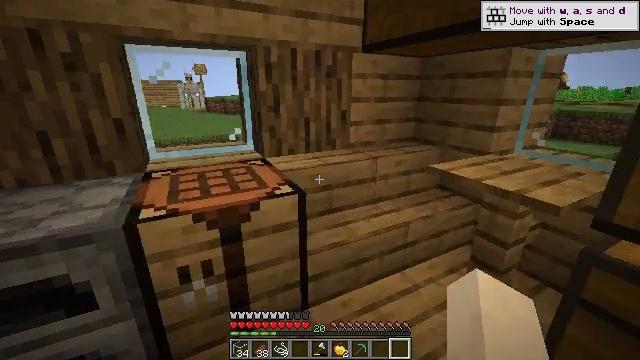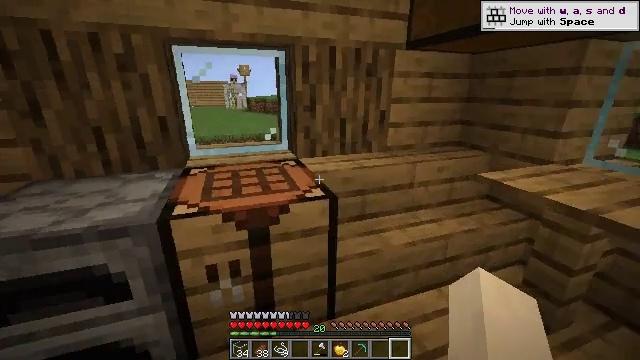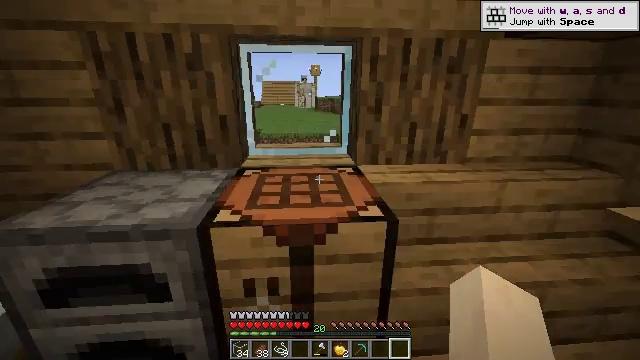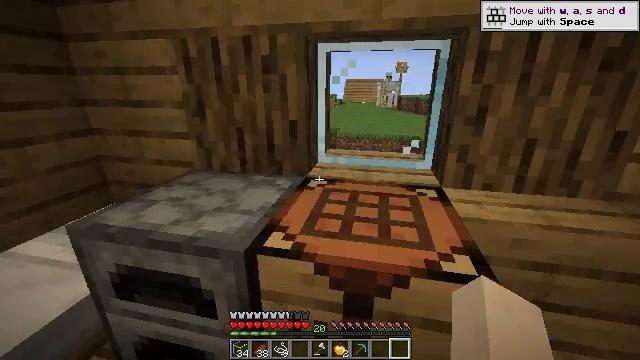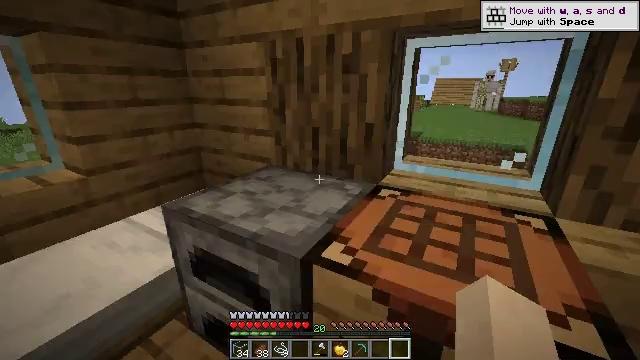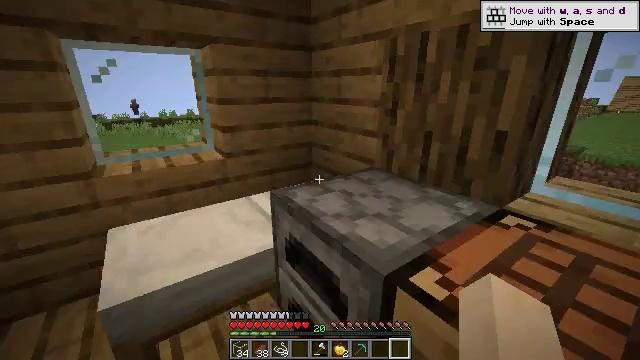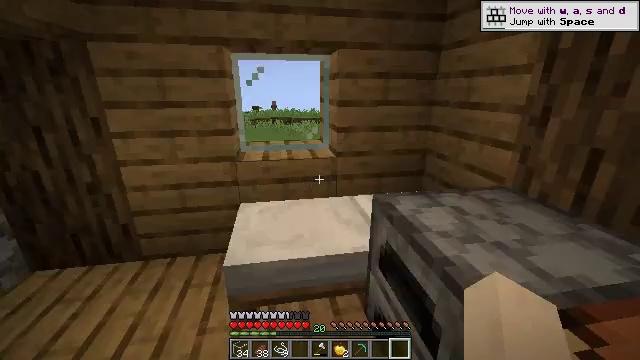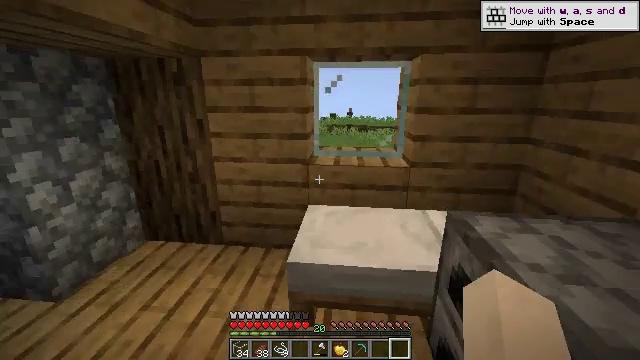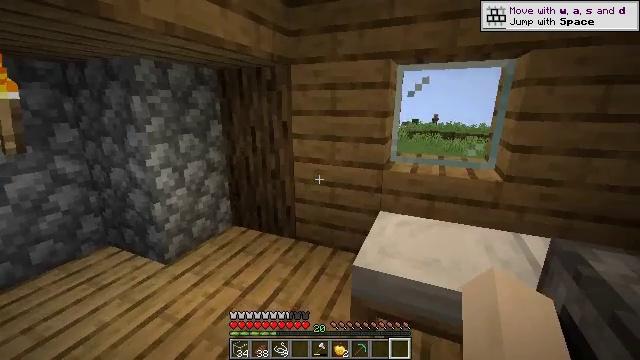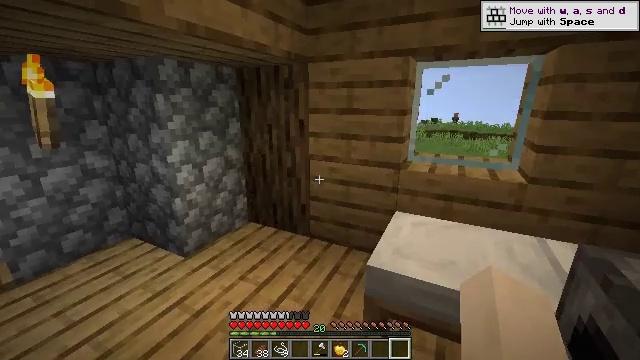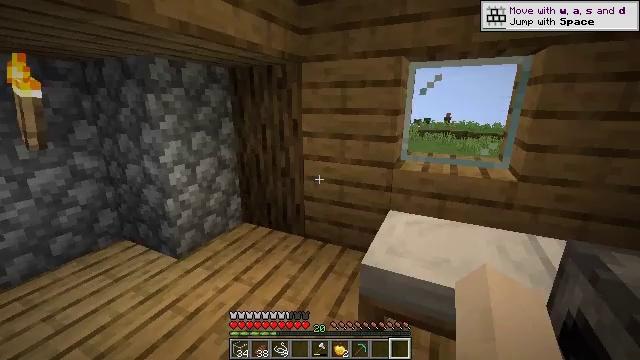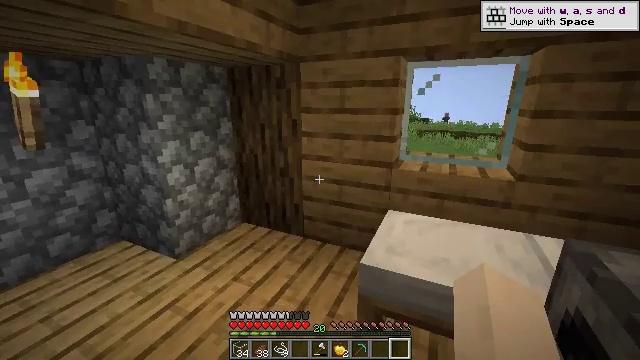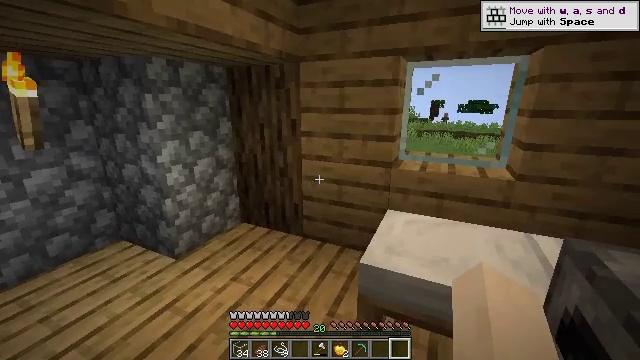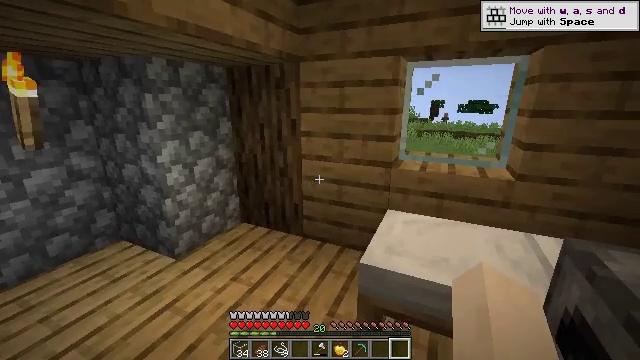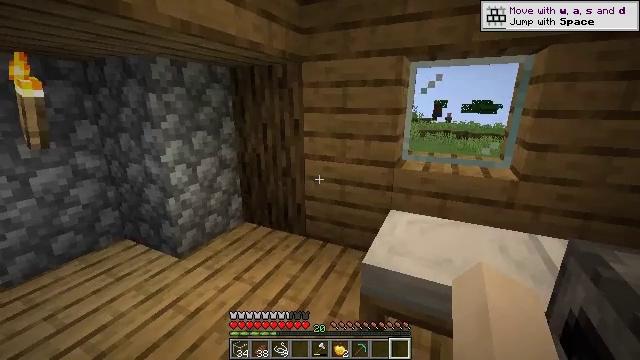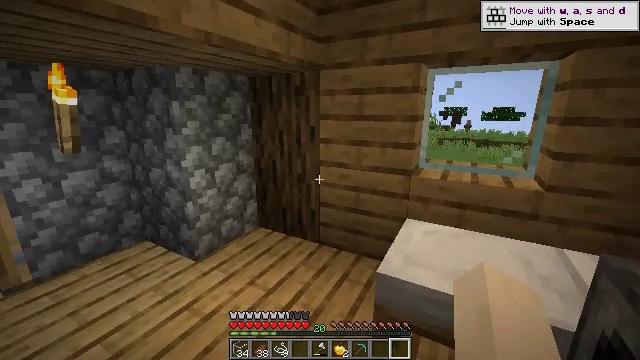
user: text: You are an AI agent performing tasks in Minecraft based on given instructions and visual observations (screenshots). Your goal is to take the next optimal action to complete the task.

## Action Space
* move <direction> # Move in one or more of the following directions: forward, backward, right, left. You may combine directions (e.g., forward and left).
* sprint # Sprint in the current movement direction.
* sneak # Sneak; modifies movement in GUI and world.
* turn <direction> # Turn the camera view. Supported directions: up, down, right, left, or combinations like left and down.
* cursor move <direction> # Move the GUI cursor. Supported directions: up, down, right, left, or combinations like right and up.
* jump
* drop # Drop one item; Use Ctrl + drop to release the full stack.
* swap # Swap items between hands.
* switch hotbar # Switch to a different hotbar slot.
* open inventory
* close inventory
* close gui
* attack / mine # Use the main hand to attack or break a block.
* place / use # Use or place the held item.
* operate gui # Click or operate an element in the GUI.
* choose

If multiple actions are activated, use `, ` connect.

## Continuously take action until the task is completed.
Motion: motion action
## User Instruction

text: Kill mobs.
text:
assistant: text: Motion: move forward, turn left
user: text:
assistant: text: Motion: move forward, turn left
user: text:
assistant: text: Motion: move forward, turn left
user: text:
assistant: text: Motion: turn left
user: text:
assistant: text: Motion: turn left
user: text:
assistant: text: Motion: turn left
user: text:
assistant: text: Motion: turn left and up
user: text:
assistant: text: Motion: turn left
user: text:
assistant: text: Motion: turn left
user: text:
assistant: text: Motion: turn right
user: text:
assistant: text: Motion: no_op
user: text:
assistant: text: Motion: no_op
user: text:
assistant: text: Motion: no_op
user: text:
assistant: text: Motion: no_op
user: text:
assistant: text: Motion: turn left and up
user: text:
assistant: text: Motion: turn left
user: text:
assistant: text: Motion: turn left
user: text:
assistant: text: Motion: turn left
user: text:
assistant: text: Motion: turn left
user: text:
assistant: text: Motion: turn left
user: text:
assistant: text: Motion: turn left
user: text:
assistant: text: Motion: turn left and up
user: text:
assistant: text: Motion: turn left and up
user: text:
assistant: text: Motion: turn left
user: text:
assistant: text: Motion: move forward, turn left
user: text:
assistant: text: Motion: move forward
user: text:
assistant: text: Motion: move forward, turn left
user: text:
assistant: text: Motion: move forward, turn left
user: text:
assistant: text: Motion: move forward, turn left
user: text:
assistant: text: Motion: move forward, sprint